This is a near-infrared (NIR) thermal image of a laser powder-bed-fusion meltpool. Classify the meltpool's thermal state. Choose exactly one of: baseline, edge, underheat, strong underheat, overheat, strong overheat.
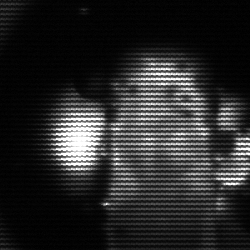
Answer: strong underheat